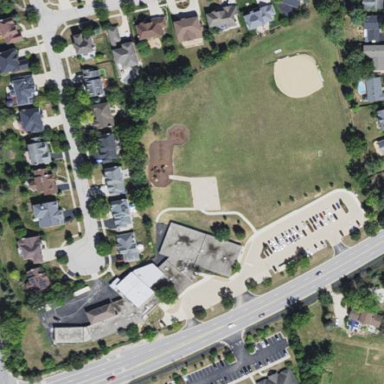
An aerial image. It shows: School used for education purposes.